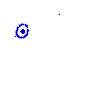
Particle: electron